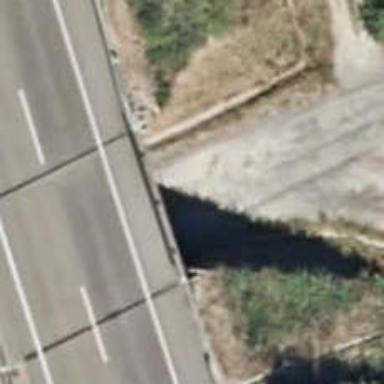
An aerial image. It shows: Unclassified road with tunnel.